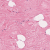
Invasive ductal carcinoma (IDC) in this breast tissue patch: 0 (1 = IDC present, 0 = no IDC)